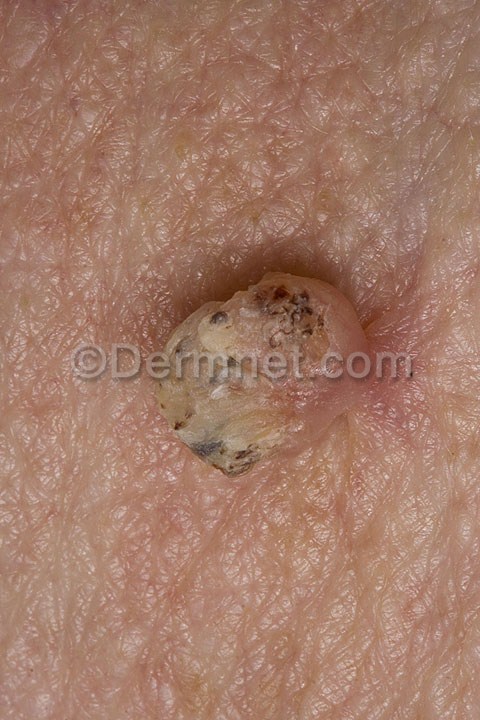
Disease: Seborrheic Keratoses and other Benign Tumors